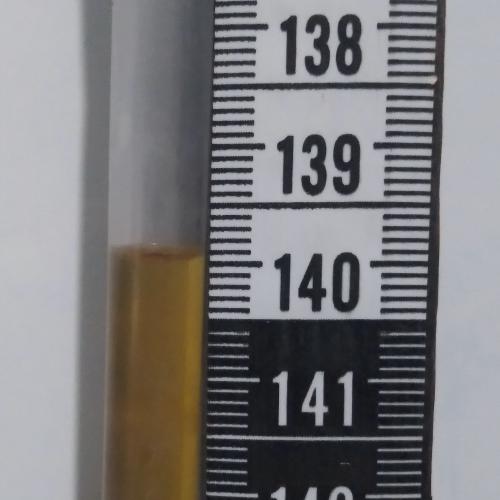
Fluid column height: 139.9 cm